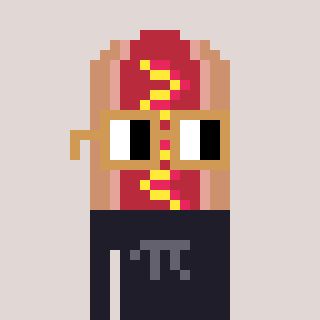
a pixel art character with square brown glasses, a hotdog-shaped head and a grayscale-colored body on a warm background